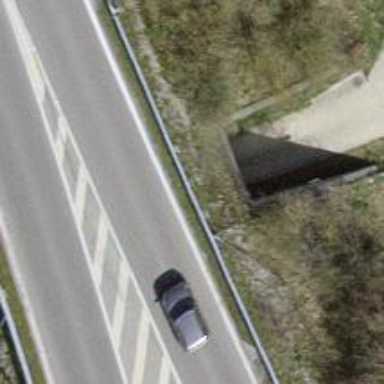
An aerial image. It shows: Track road with grade 1 track type that goes through tunnel.